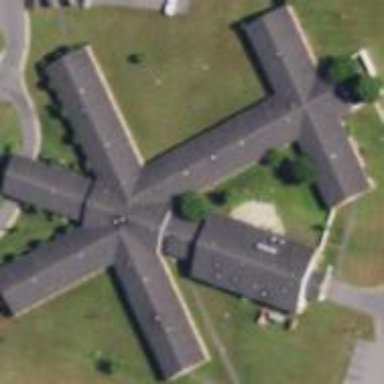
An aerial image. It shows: Nursing home building that serves as social facility.